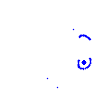
Particle: pion